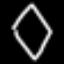
Label: diamond